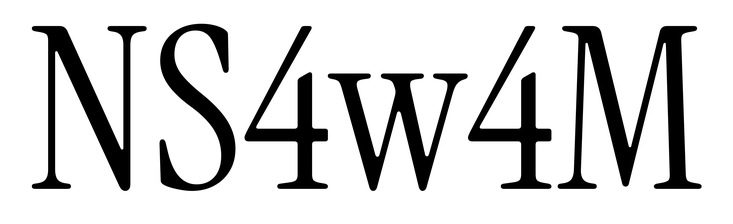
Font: InstrumentSerif-Regular